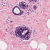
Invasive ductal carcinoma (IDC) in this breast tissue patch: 0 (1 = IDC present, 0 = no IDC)